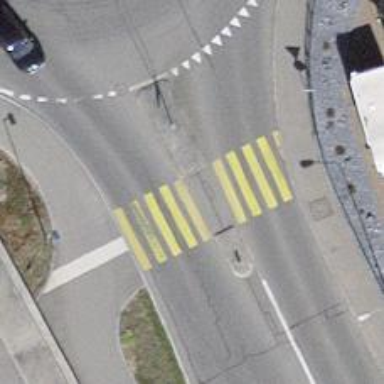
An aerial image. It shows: Uncontrolled footway crossing with markings.